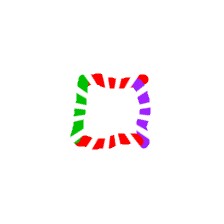
Shape: square